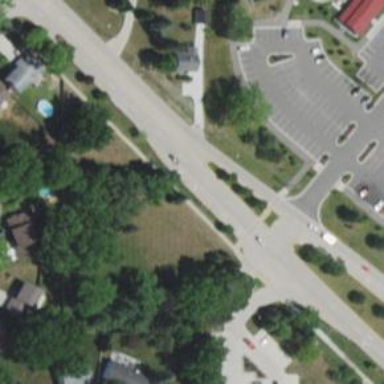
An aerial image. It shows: Tertiary road with separate sidewalk.